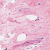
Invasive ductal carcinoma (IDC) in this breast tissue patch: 0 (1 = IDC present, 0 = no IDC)